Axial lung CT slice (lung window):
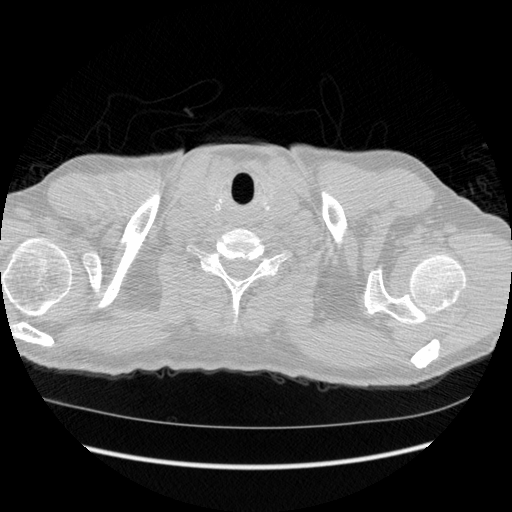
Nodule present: no